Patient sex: M
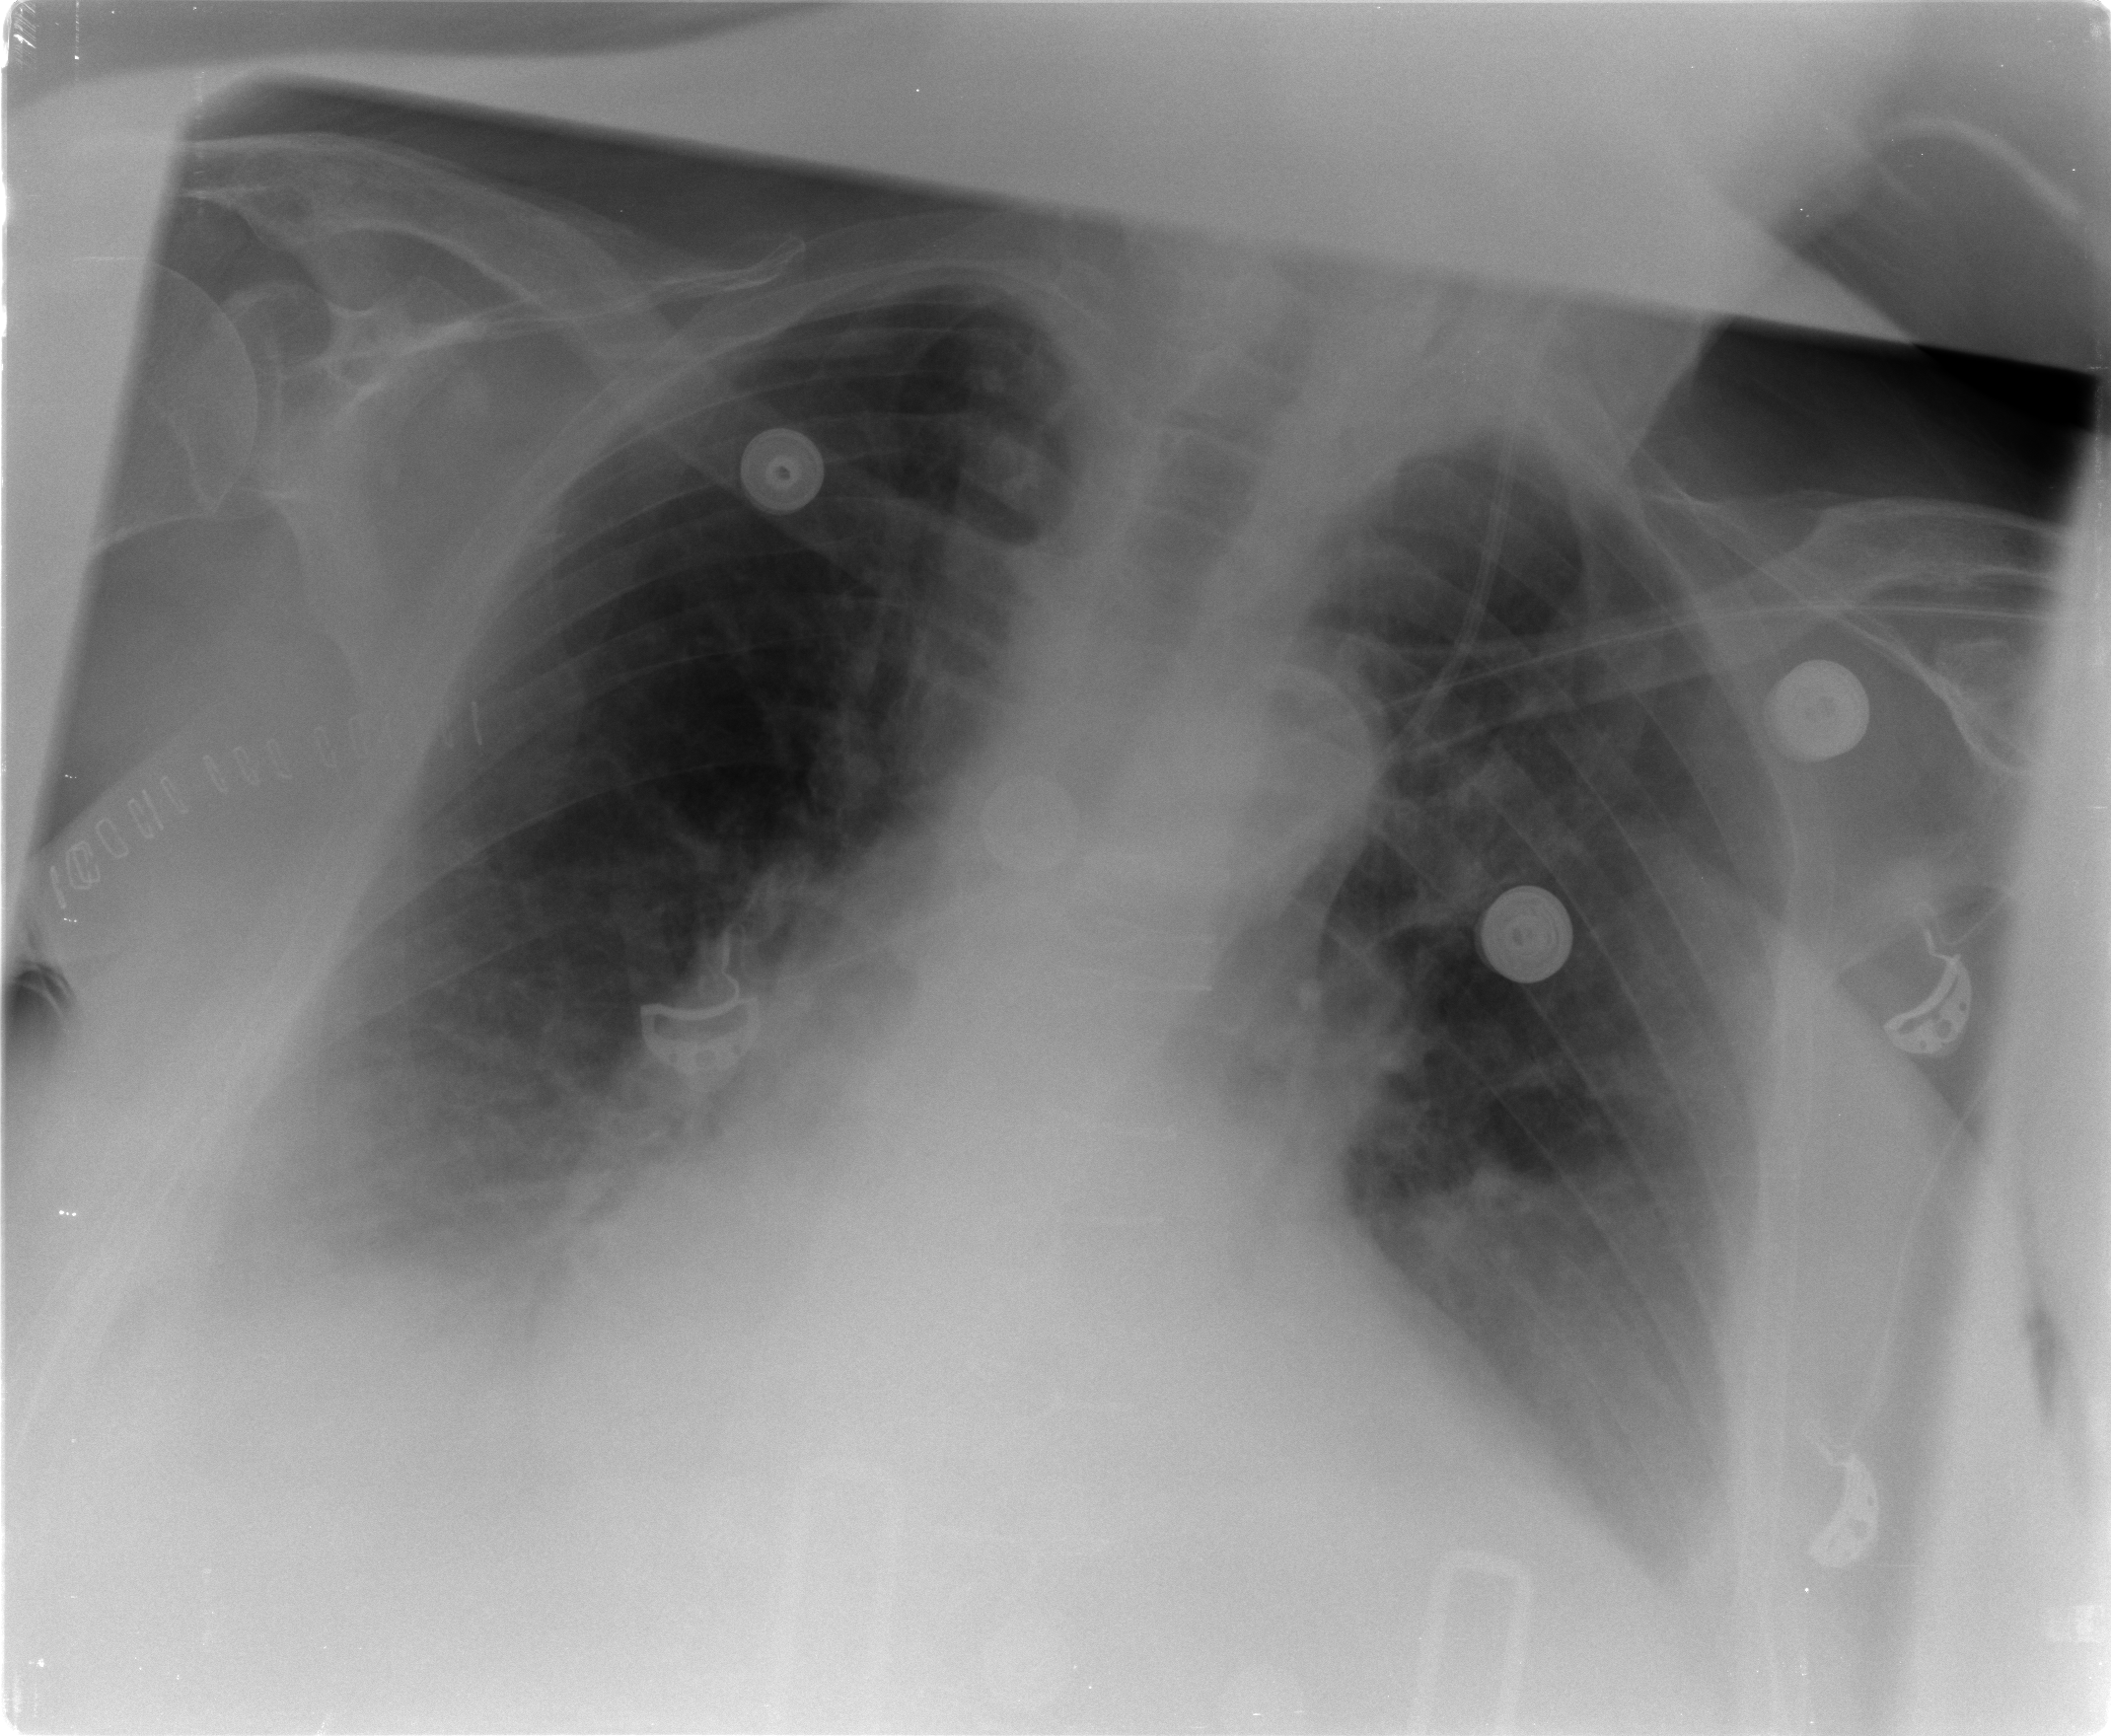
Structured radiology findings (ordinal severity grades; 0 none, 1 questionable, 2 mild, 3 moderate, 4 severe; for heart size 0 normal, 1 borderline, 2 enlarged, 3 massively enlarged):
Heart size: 2
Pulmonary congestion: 2
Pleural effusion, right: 3
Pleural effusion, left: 2
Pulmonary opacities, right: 0
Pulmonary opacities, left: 0
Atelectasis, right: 2
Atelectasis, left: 2